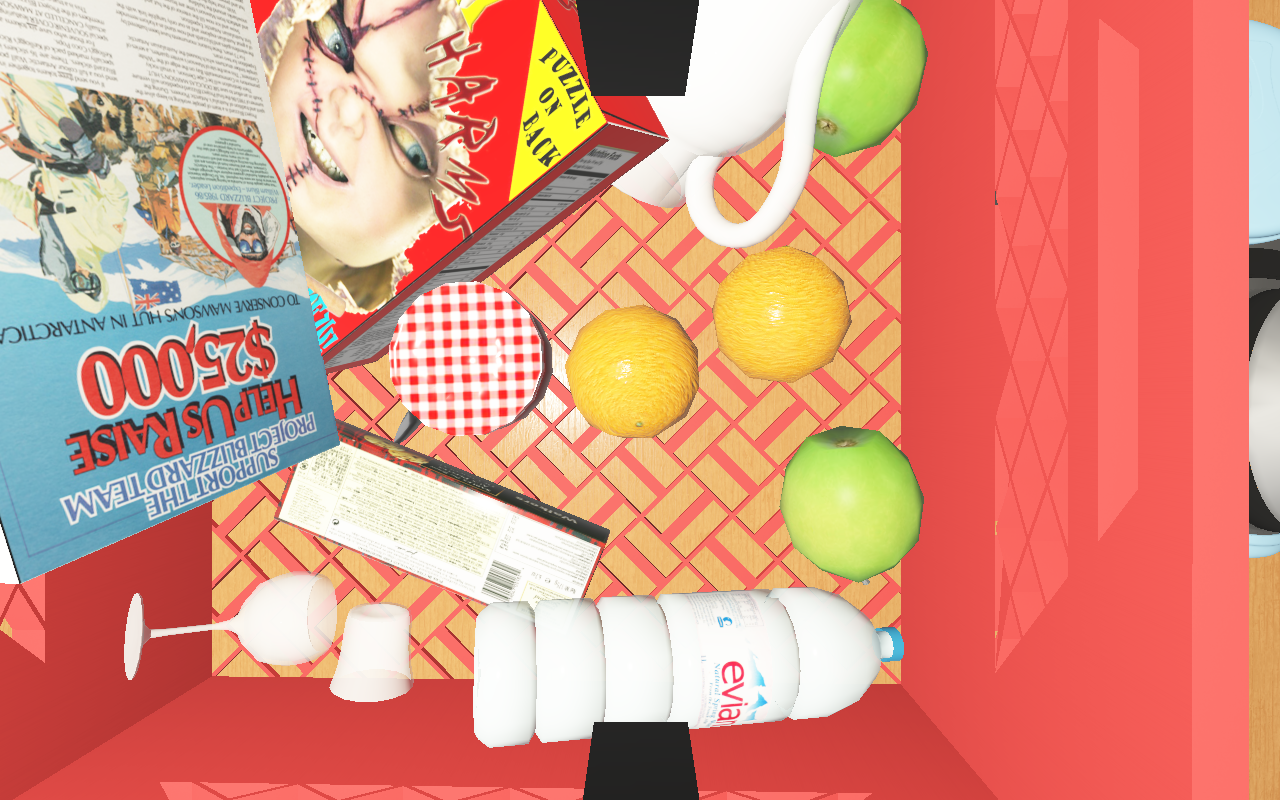
Objects in the scene:
carafe
water bottle
orange
plate
glass
honey jar
jam jar
cereal box
cereal box